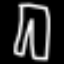
Label: pants